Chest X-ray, PA view. Patient: 54 years old, sex F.
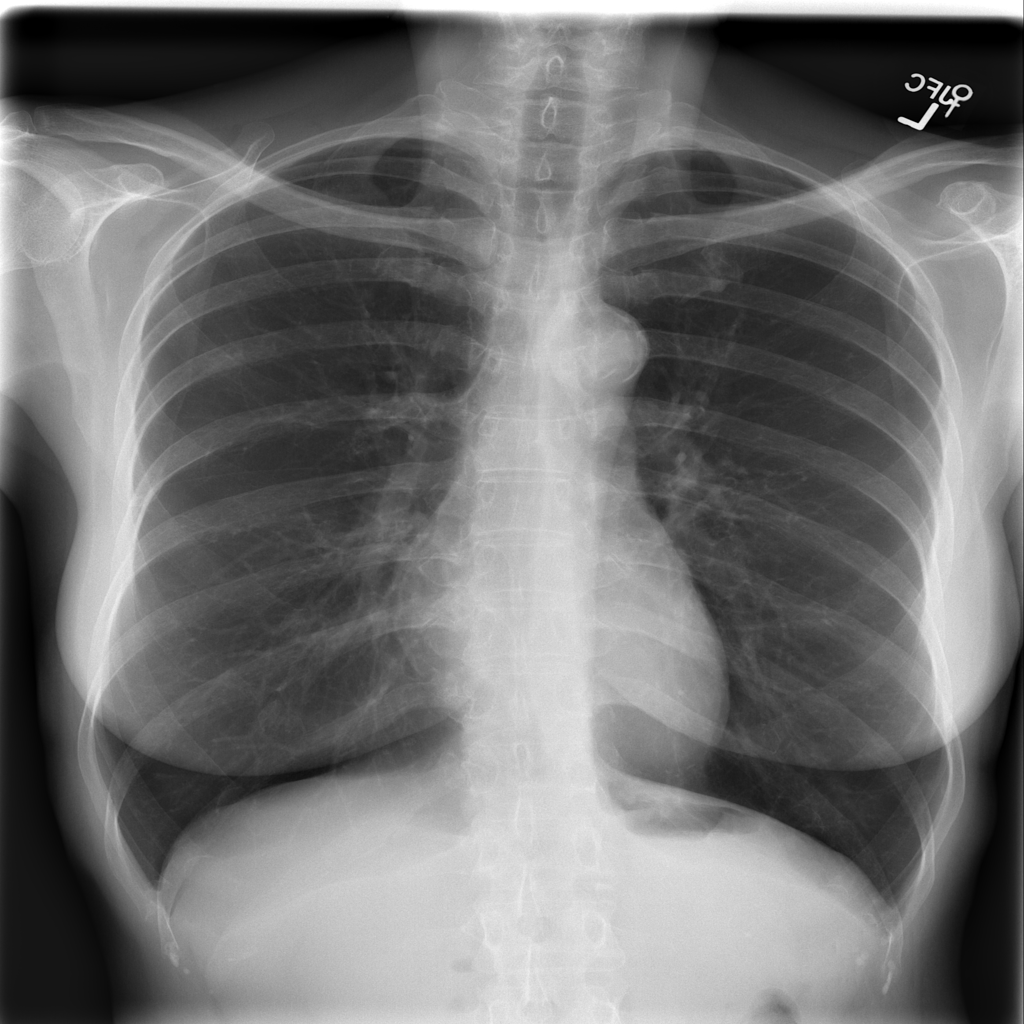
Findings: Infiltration